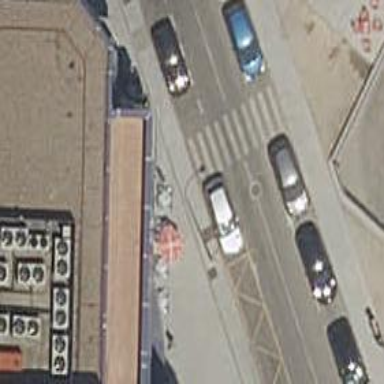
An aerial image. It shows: Restaurant.